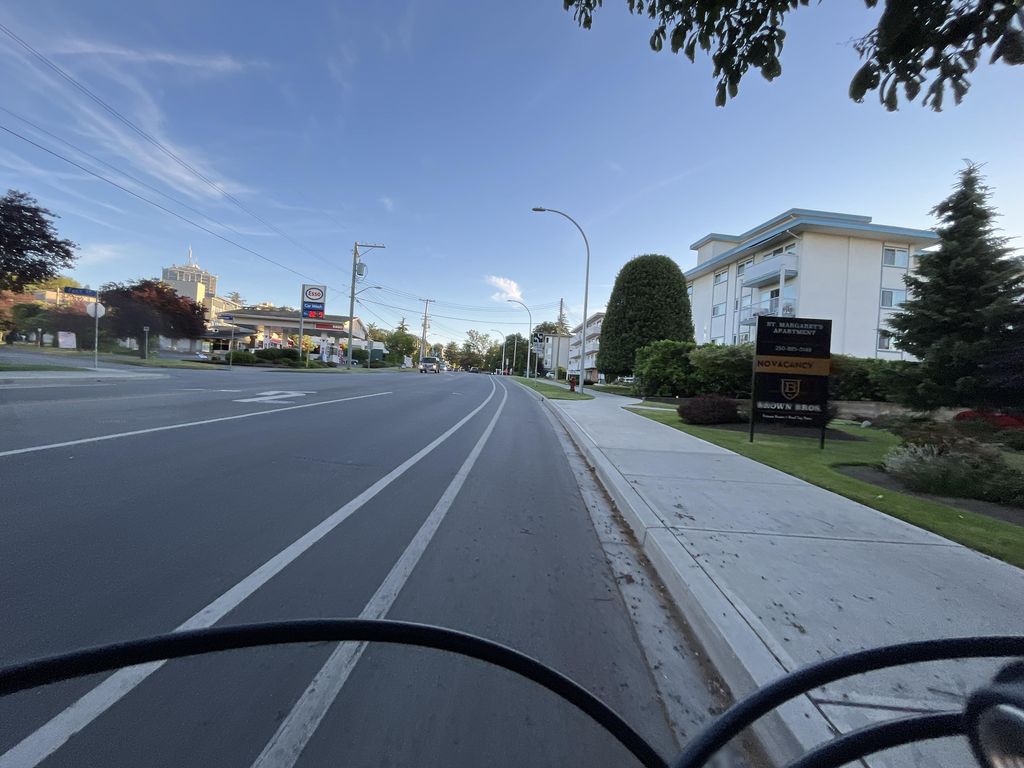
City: victoria